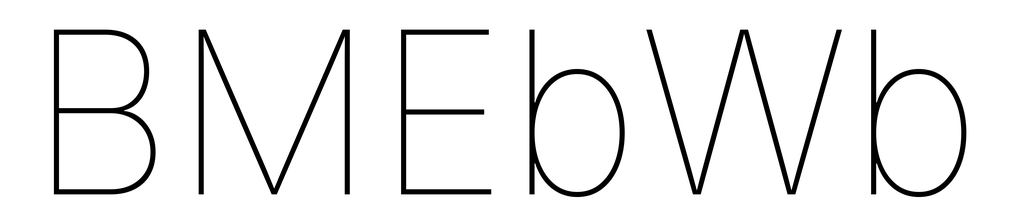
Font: Inter_Thin